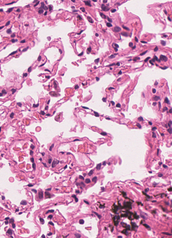
Tumor epithelial tissue: no
Tumor-associated stroma tissue: no
Normal tissue: yes